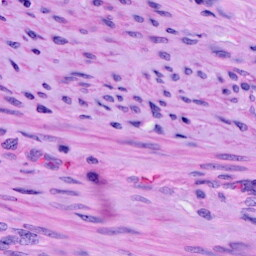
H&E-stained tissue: Cervix